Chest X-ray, PA view. Patient: 58 years old, sex M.
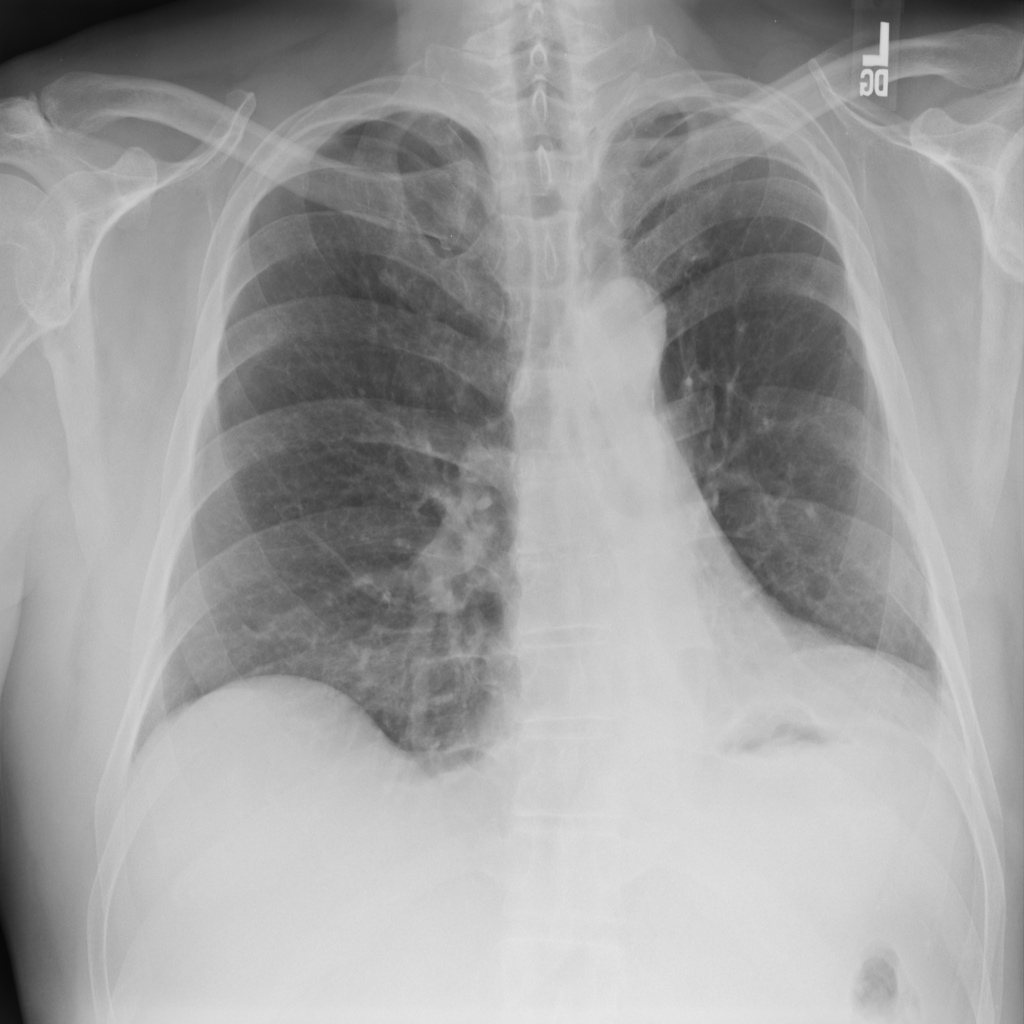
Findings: No Finding